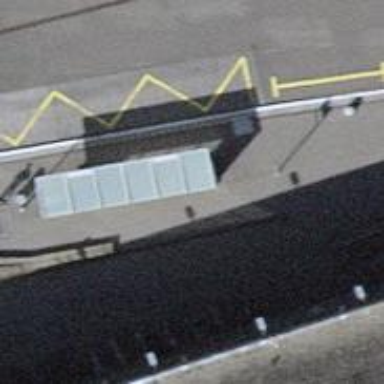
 serving as platform for public transportation."